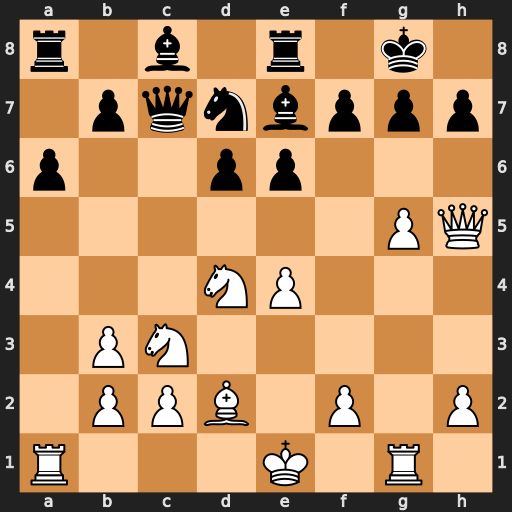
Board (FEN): r1b1r1k1/1pqnbppp/p2pp3/6PQ/3NP3/1PN5/1PPB1P1P/R3K1R1
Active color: w
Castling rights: Q
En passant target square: -
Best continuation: Nxe6 fxe6 Qxe8+